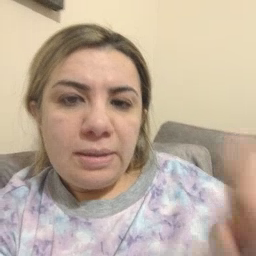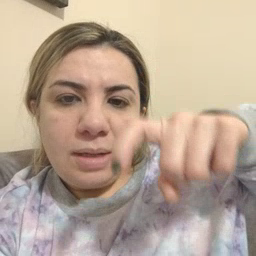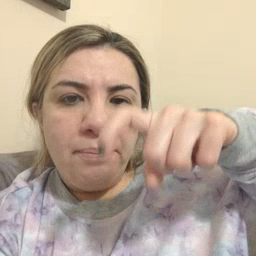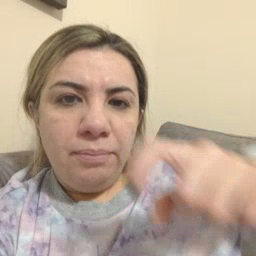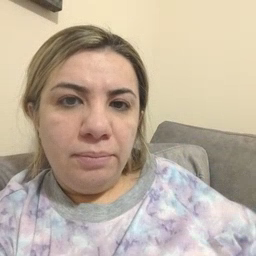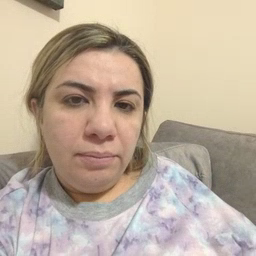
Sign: time